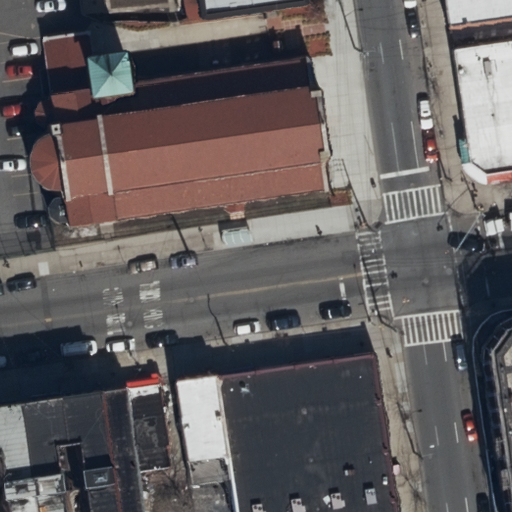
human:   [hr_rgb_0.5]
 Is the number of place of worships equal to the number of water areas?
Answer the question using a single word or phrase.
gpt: no

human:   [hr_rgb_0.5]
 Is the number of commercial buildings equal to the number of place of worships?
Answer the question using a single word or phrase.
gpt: no

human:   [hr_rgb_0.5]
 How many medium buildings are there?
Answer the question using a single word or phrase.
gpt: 4

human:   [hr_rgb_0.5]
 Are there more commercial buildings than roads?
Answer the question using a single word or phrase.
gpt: no

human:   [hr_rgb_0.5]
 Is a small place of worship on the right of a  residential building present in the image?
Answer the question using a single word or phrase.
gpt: no

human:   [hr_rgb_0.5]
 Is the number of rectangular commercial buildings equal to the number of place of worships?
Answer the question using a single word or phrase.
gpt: no

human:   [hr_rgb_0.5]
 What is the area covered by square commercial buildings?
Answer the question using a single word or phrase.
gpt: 0m2

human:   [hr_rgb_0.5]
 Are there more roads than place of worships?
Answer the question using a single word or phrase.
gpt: yes

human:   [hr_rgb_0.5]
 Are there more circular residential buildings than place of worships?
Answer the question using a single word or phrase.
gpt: no

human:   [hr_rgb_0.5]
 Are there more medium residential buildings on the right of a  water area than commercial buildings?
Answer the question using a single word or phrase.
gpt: no

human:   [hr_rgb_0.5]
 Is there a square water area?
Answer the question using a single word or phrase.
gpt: no

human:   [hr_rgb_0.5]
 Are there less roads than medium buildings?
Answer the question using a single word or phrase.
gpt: no

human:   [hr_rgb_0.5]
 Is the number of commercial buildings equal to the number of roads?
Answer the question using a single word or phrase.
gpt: no

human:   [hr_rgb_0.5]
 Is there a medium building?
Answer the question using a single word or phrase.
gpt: yes

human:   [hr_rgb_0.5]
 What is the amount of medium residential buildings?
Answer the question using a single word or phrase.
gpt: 4

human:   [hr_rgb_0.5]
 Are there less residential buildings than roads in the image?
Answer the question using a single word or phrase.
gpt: no

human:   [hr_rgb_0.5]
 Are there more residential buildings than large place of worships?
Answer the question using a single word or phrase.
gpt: yes

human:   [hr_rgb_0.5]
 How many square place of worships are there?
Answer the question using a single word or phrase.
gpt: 0

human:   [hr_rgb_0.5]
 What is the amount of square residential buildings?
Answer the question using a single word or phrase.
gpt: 0

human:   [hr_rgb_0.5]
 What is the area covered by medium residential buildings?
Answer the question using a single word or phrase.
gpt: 973m2

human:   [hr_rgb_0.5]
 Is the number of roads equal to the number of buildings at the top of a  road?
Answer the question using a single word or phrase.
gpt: yes

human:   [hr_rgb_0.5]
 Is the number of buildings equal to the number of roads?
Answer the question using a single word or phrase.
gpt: no

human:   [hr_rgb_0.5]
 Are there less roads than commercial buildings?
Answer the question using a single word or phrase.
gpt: no

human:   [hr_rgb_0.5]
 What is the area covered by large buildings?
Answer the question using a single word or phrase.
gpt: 1607m2

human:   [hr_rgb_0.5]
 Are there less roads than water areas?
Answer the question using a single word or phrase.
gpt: no

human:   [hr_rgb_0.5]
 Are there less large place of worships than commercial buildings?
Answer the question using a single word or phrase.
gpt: no

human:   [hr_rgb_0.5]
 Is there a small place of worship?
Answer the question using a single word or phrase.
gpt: no

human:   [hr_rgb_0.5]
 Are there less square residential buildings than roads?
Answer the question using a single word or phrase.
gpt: yes

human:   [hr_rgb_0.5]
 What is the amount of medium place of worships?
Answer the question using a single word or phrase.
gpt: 0

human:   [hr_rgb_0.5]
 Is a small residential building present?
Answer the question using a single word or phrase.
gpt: yes

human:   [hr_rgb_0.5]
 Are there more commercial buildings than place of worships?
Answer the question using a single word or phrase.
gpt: no

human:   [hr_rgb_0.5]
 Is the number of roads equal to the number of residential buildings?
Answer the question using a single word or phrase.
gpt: no

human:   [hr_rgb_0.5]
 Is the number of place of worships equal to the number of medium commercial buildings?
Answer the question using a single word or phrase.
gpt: no

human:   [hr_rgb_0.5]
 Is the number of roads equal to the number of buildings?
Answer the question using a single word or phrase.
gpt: no

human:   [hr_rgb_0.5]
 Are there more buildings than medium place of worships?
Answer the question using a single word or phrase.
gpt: yes

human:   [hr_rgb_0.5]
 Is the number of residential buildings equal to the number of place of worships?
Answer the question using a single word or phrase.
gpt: no